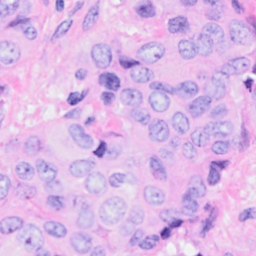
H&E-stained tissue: Breast